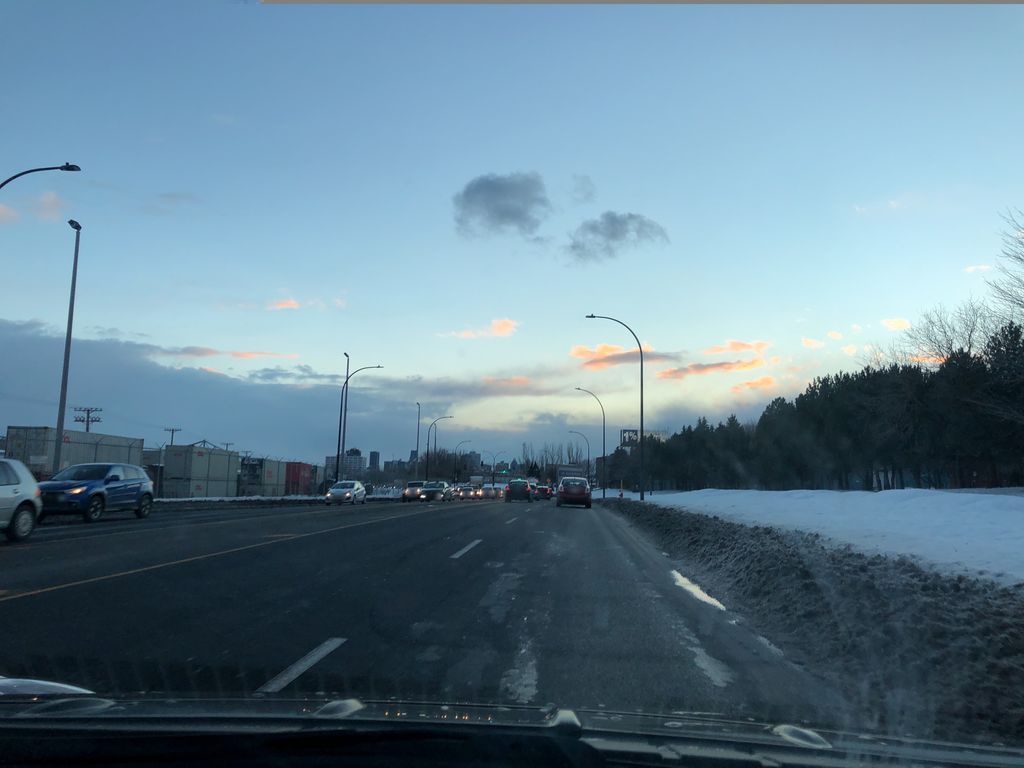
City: montreal